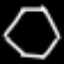
Label: octagon